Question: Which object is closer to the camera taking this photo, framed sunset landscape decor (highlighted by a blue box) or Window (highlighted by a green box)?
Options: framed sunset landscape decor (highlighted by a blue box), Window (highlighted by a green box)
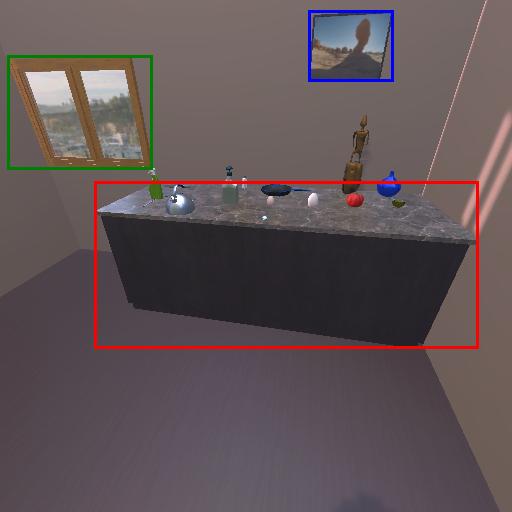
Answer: framed sunset landscape decor (highlighted by a blue box)